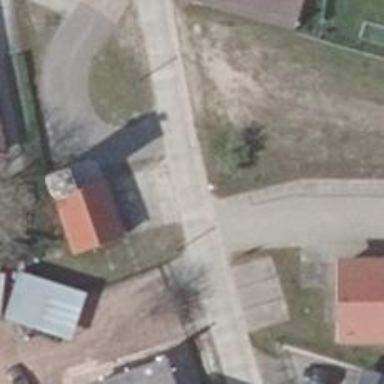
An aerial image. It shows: Residential road paved with concrete.